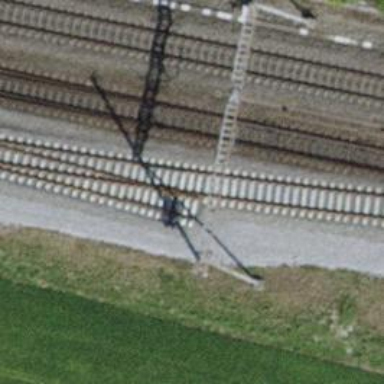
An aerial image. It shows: Railway yard with one track in service.